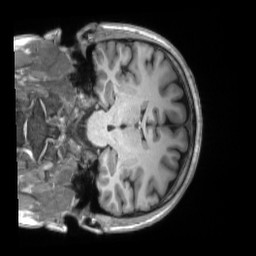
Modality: T1w
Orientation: coronal
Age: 26
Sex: male
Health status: ill
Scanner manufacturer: siemens
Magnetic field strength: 3 T
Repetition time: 2.2 s
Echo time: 0.00157 s